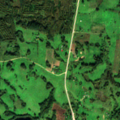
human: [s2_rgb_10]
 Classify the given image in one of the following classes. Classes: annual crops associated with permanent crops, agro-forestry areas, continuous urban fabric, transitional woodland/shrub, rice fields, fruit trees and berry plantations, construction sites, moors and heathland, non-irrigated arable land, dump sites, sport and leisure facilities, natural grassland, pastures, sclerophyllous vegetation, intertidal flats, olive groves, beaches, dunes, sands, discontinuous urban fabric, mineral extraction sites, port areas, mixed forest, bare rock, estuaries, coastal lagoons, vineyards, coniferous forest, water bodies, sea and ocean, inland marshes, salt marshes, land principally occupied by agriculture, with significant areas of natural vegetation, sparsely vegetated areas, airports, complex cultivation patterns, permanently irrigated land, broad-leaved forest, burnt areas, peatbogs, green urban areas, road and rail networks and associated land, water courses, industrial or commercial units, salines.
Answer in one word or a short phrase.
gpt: land principally occupied by agriculture, with significant areas of natural vegetation, transitional woodland/shrub, water bodies